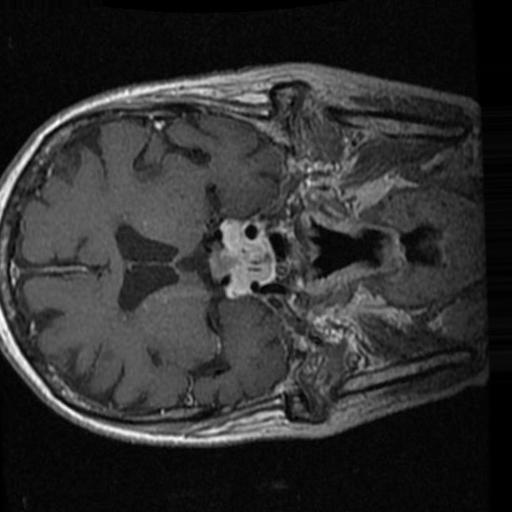
Label: brain_tumor